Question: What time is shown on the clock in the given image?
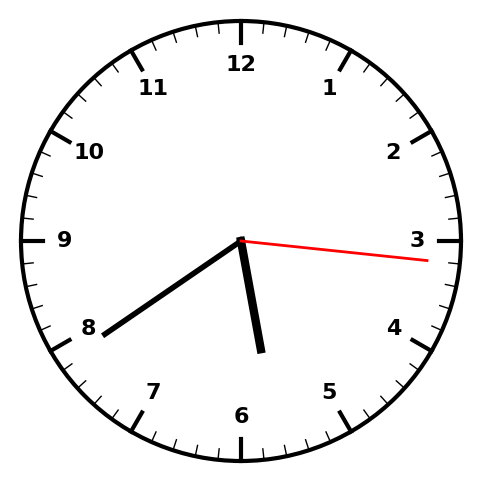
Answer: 05:39:16